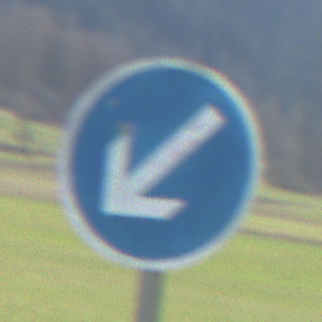
Verkehrszeichen: VorgeschriebeneVorbeifahrtLinks
Umgebung: Outdoor, Nature
Tageszeit: MorningAfternoon
Wetter: PartlyCloudy
Licht: Natural
Jahreszeit: NotSpecified
Kontrast: HighContrast